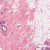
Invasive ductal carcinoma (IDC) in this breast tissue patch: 1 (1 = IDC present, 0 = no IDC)